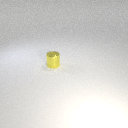
small yellow metal cylinder